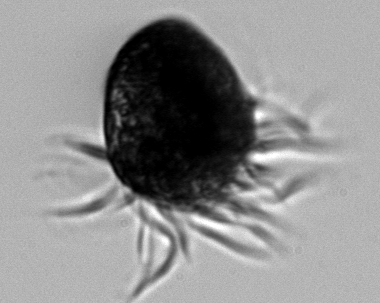
Label: Strombidium_morphotype1